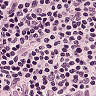
Metastatic tissue present: no